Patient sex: M
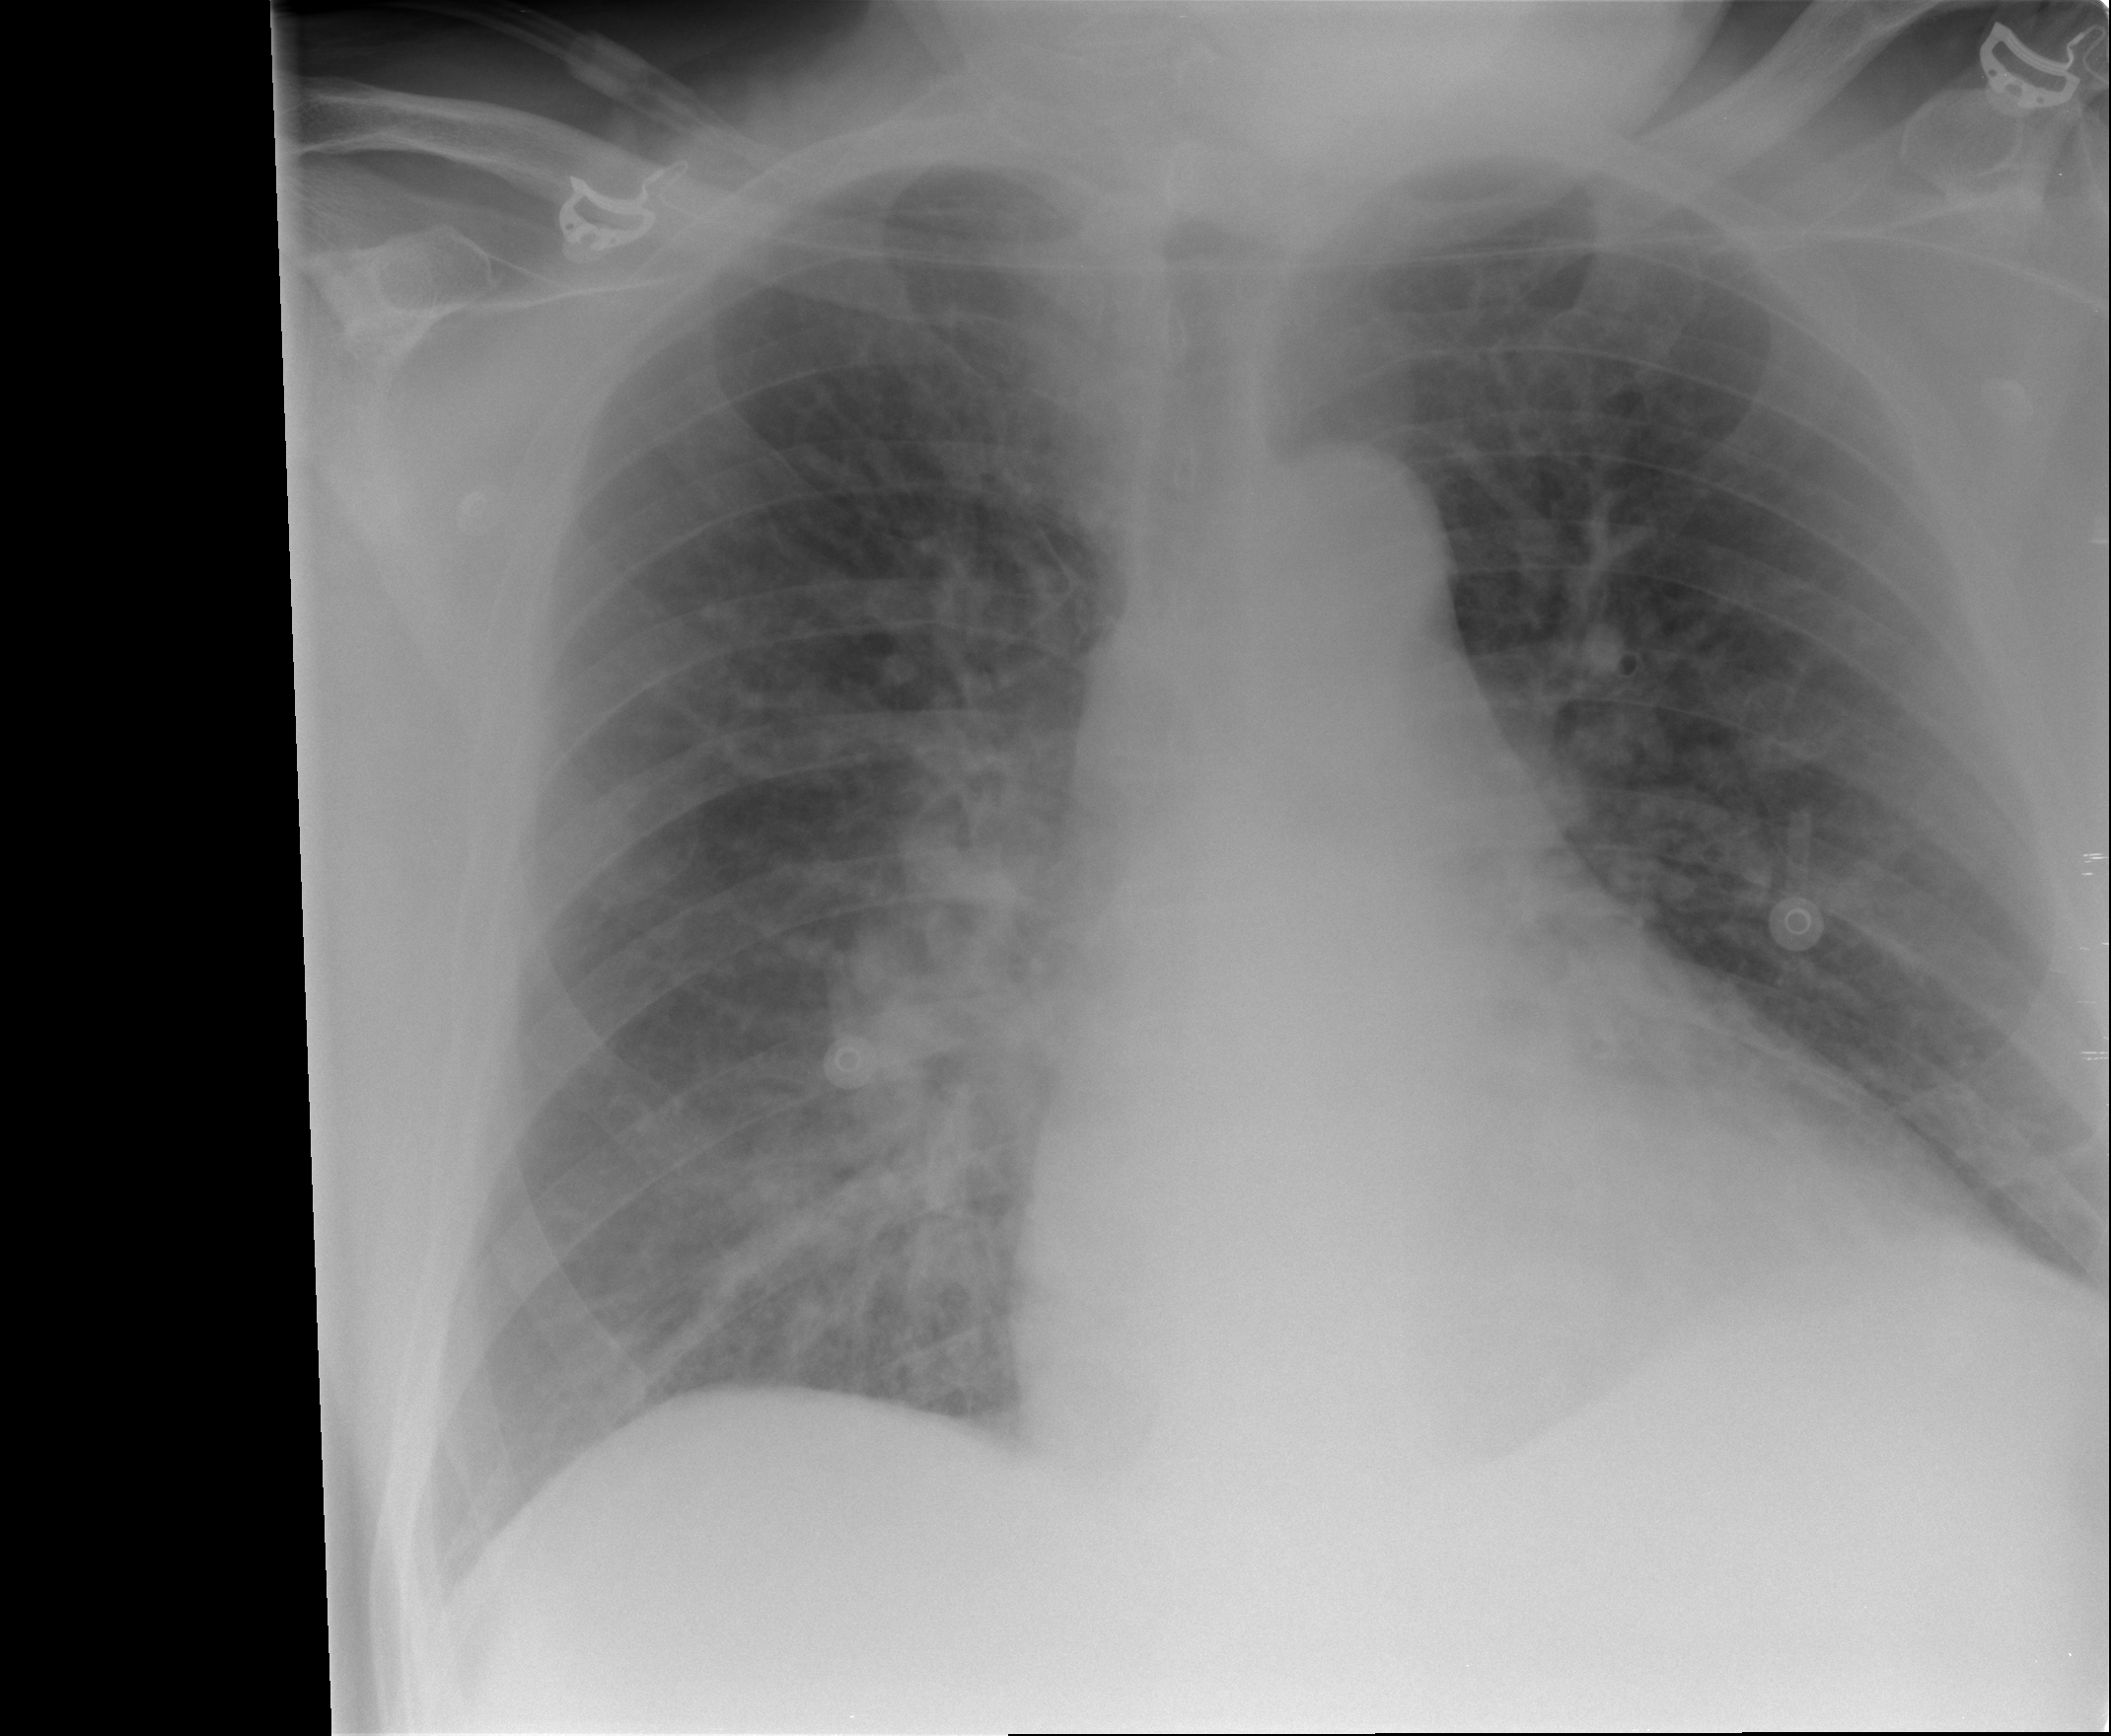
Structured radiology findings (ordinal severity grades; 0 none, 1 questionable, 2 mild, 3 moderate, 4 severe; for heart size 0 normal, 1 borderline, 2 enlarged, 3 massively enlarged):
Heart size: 1
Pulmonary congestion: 2
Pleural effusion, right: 0
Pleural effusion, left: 0
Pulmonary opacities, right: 0
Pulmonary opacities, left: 0
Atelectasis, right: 1
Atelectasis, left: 1